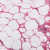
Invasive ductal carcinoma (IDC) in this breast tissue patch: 1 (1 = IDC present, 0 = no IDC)